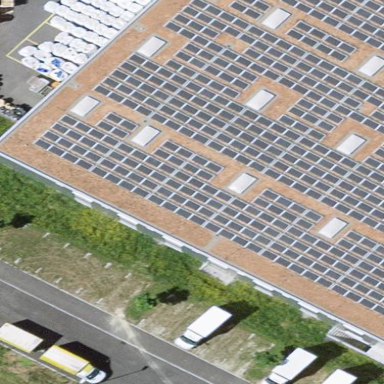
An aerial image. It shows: Solar power generator.